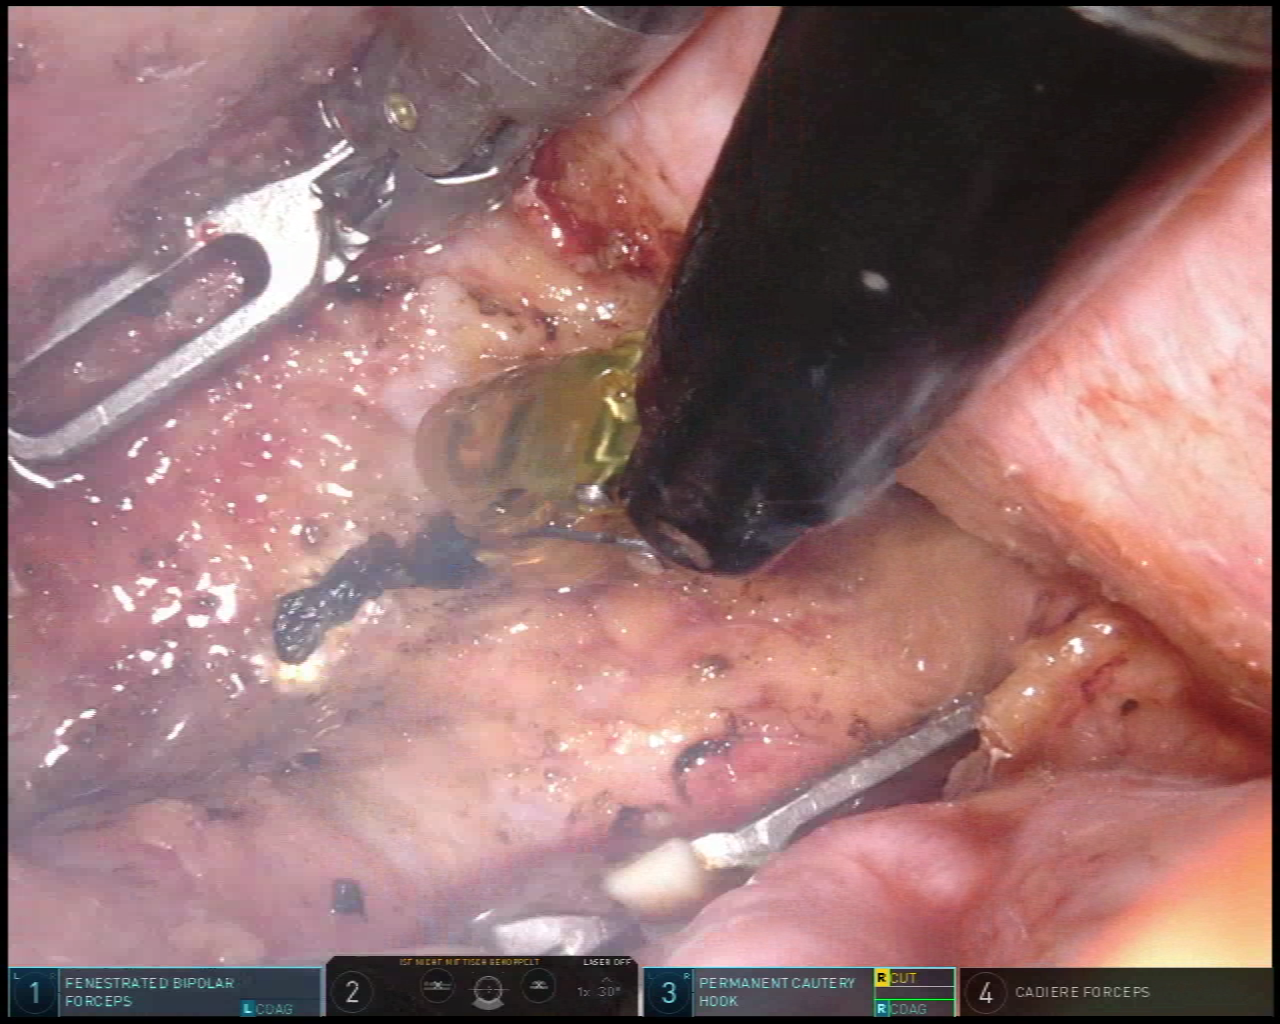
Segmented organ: vesicular_glands
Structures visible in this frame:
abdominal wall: no
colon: no
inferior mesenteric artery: no
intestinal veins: no
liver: no
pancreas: no
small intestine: no
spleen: no
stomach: no
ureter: no
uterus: no
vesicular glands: yes